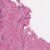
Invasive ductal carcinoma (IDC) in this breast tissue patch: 1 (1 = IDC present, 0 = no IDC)